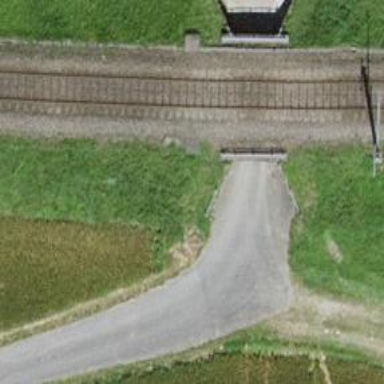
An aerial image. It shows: Unclassified road passing through tunnel.